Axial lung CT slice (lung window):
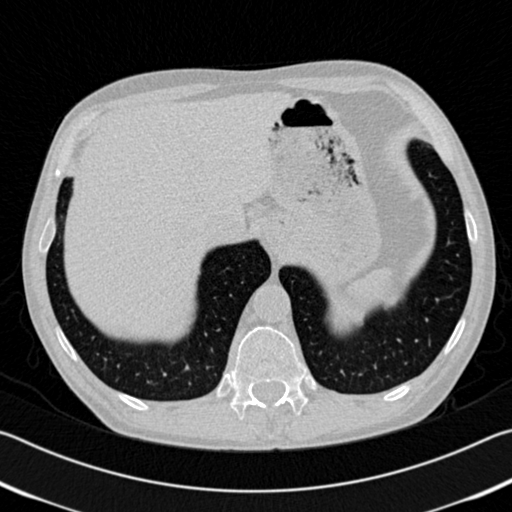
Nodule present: no